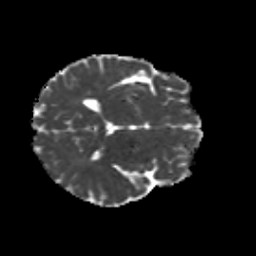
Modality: MD
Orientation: axial
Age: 27
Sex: male
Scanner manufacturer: siemens
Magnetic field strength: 3 T
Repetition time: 8.6 s
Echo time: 0.095 s